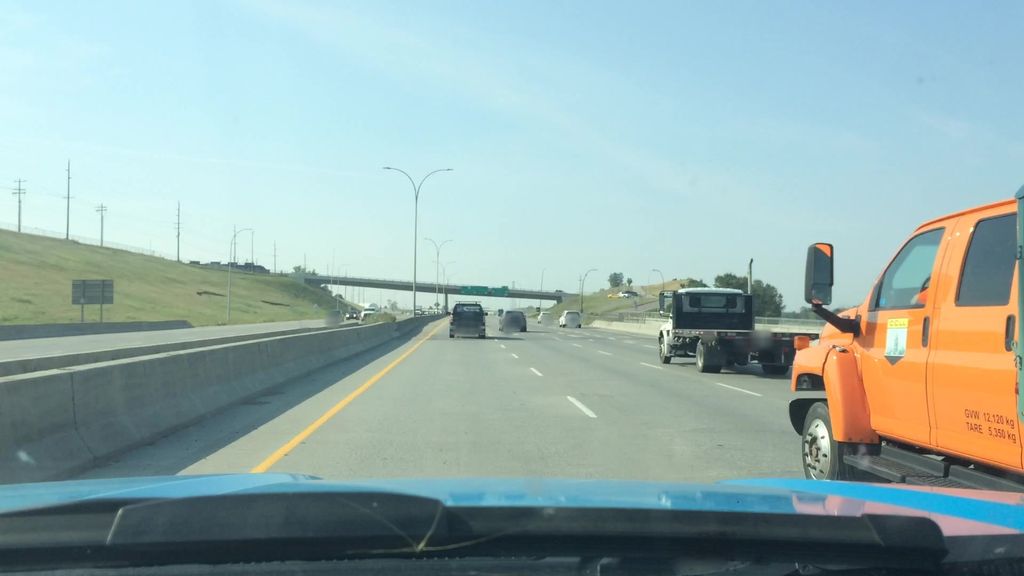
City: calgary